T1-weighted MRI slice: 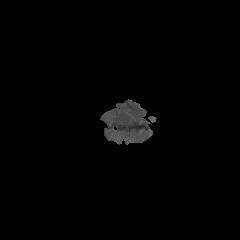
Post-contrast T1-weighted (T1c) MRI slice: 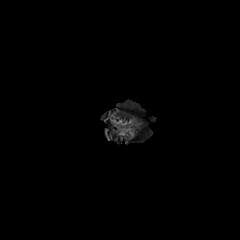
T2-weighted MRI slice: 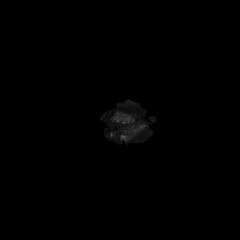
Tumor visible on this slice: no